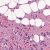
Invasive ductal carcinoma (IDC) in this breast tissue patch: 1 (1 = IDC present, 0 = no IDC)